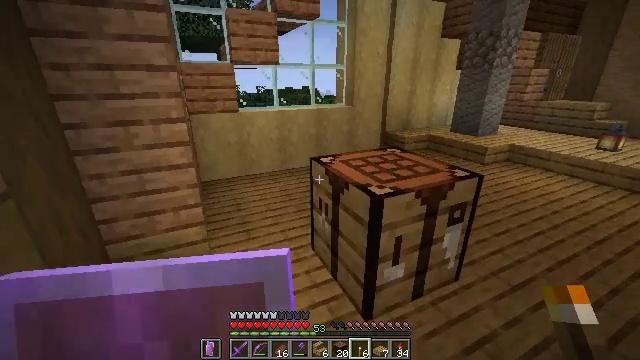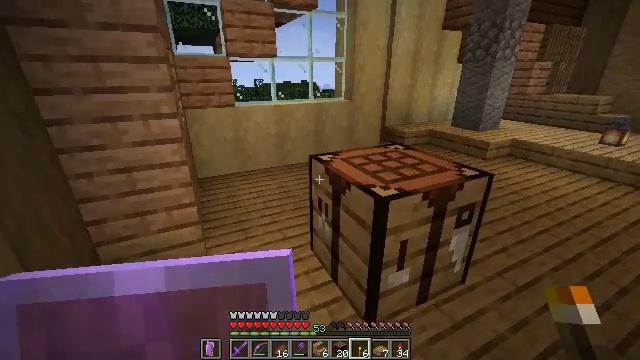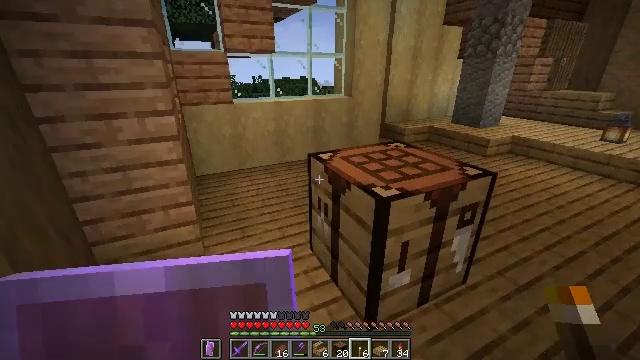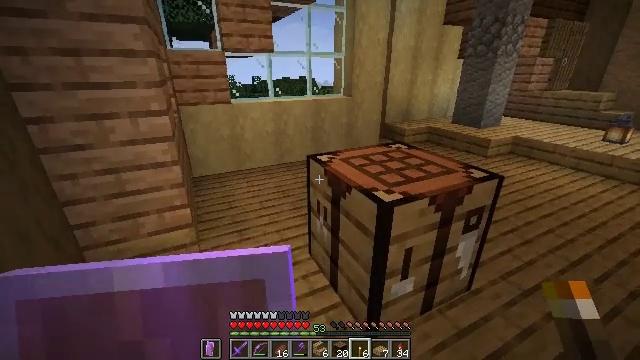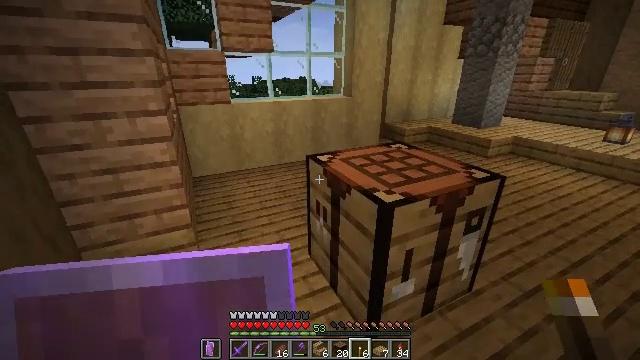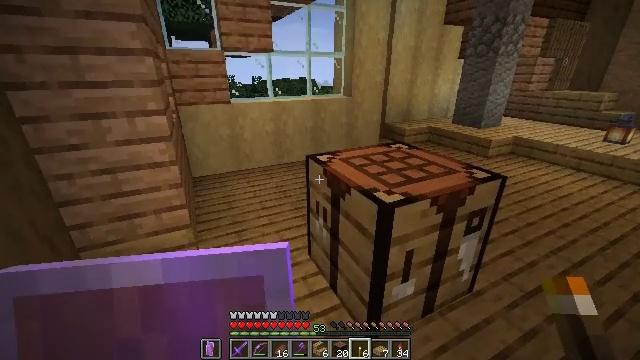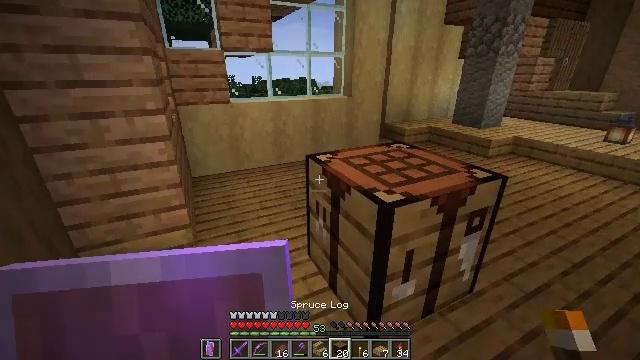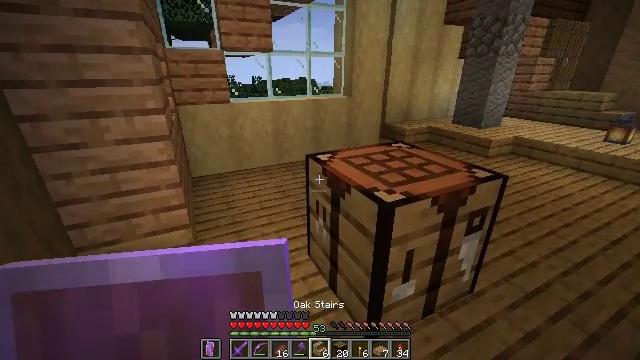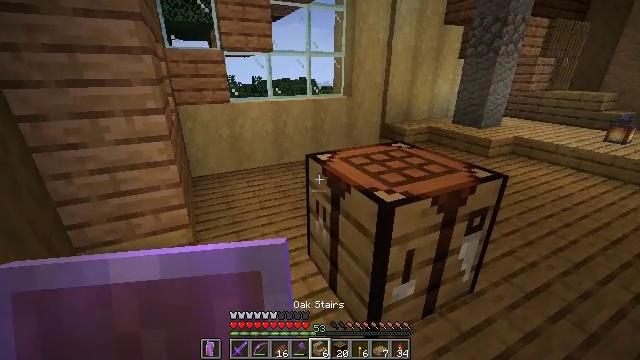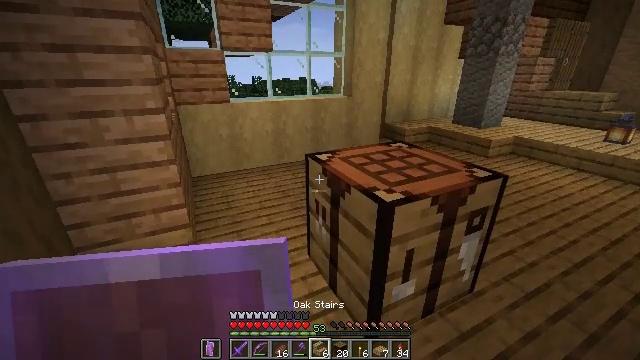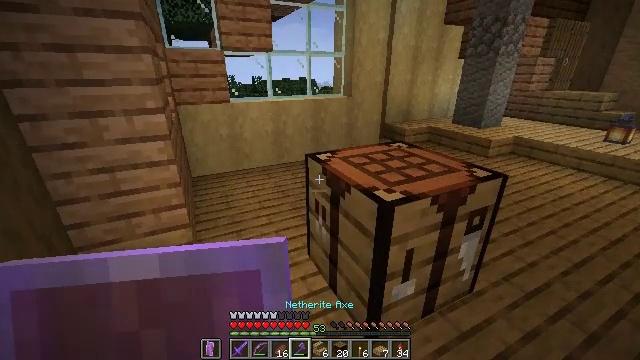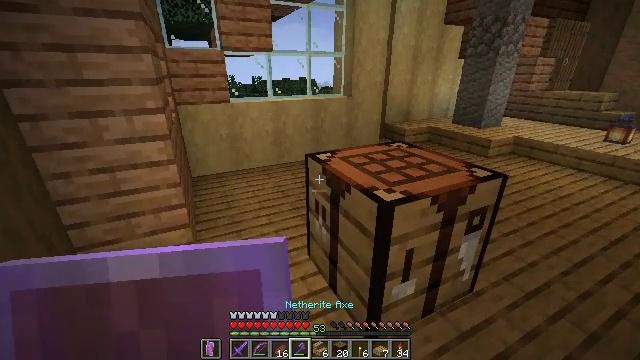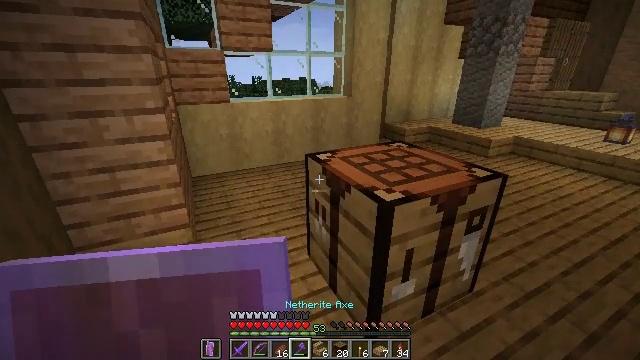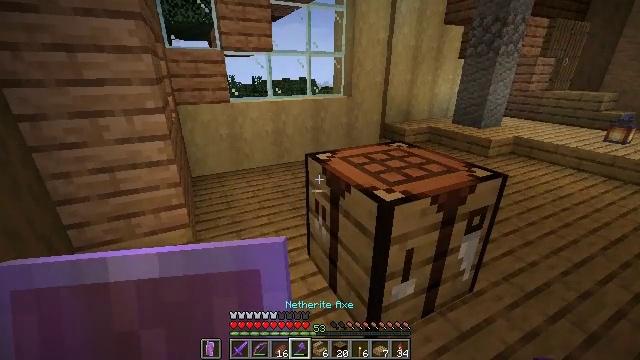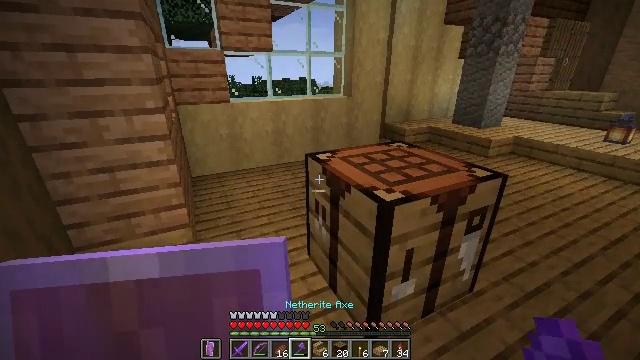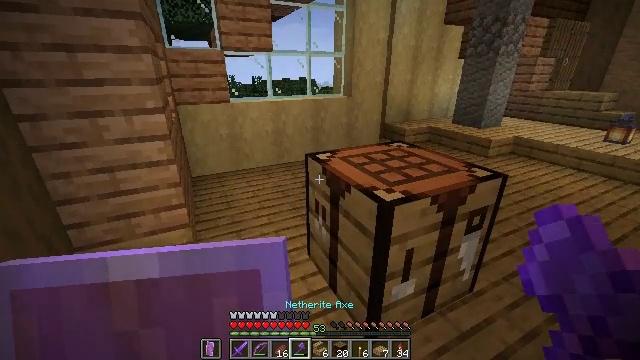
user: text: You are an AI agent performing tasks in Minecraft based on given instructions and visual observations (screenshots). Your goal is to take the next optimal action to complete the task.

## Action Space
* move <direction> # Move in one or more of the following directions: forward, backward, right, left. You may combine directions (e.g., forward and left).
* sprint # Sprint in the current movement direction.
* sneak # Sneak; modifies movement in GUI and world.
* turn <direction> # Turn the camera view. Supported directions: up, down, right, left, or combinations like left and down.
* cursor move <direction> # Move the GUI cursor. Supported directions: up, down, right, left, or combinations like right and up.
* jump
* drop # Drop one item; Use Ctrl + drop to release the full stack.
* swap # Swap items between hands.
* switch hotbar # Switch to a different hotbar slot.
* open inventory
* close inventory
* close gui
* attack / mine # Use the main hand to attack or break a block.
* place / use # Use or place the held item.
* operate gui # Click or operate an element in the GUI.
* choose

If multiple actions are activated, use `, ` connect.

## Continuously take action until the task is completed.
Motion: motion action
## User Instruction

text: Get the crafting table into the inventory.
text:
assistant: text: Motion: turn down
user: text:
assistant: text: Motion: no_op
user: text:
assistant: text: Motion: no_op
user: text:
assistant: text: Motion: no_op
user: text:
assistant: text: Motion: no_op
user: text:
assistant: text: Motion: no_op
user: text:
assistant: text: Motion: no_op
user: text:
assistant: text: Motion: no_op
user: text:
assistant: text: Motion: no_op
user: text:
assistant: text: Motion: no_op
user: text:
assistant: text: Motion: no_op
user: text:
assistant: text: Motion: no_op
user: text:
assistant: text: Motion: no_op
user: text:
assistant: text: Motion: no_op
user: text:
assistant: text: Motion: no_op
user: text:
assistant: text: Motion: turn right and down
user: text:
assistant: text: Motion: turn right and down
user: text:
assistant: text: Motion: no_op
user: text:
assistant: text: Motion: no_op
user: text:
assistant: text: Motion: attack / mine
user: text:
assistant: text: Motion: attack / mine
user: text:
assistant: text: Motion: attack / mine
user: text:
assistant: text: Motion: attack / mine
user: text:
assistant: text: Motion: attack / mine
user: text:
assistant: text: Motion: attack / mine
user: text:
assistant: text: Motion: attack / mine
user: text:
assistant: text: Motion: attack / mine
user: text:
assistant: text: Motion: attack / mine